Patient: sex M, age 52
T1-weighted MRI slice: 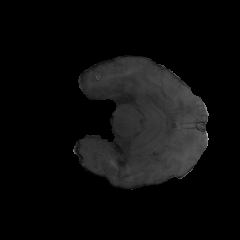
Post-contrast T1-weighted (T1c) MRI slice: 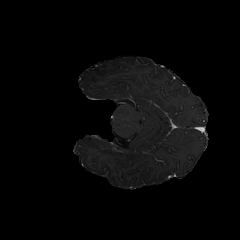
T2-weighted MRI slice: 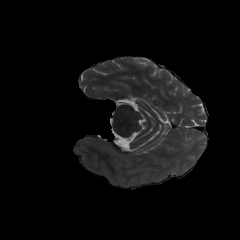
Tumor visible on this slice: no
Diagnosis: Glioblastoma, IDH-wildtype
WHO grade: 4